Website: home-depot
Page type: delivery-shipping
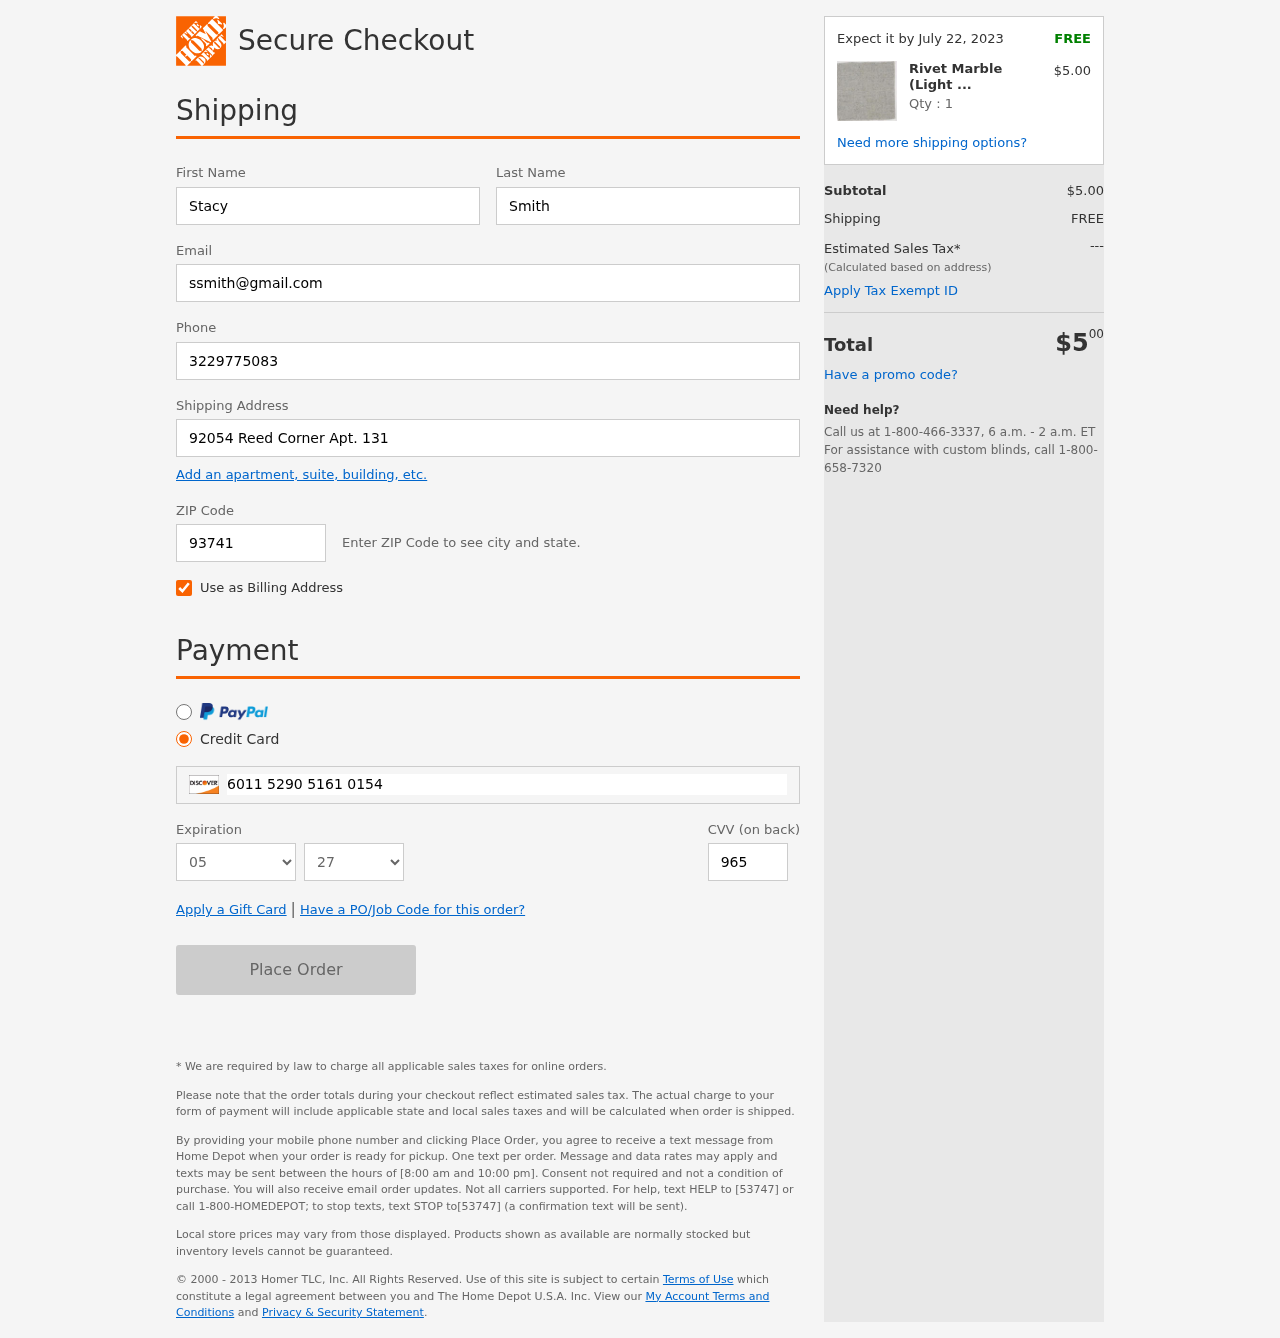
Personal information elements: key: PII_CARD_CVV
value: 965
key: PII_CARD_EXPIRY_MONTH
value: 05
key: PII_CARD_EXPIRY_YEAR
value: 27
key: PII_CARD_NUMBER
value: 6011 5290 5161 0154
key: PII_EMAIL
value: ssmith@gmail.com
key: PII_FIRSTNAME
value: Stacy
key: PII_LASTNAME
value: Smith
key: PII_PHONE
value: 3229775083
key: PII_POSTCODE
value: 93741
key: PII_STREET
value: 92054 Reed Corner Apt. 131
Product elements: key: PRODUCT1_NAME
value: Rivet Marble (Light Grey) Swatch, Rivet
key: PRODUCT1_PRICE
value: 5
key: PRODUCT1_QUANTITY
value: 1
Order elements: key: ORDER_DELIVERY_DATE
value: Expect it by July 22, 2023
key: ORDER_SUBTOTAL
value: $5.00
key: ORDER_SHIPPING_COST
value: FREE
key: ORDER_TOTAL
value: $500